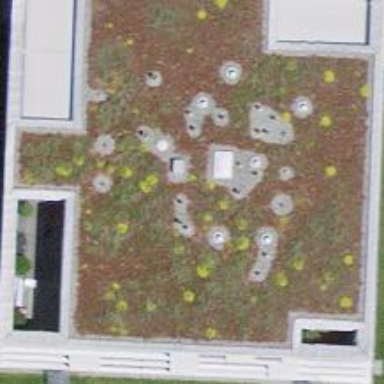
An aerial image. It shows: Residential building with flat roof.